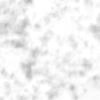
Label: no_change